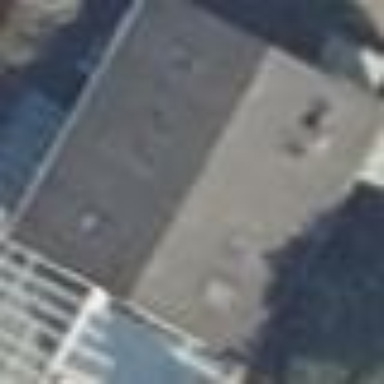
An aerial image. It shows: Detached building with gabled roof.